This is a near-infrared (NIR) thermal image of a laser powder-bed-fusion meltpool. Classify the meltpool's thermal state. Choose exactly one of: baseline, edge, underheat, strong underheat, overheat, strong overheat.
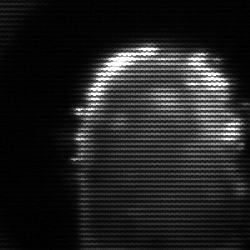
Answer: baseline